Field crop: maize
Growth stage: 2
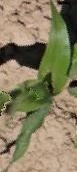
Species: maize